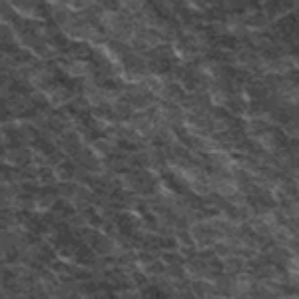
Label: frost